Question: I'd like to subclass NSOutlineView to show a label in the middle of itself when there is no content yet. Much like the inspectors in XCode:

Obviously I can't use the delegate methods, because I'm implementing this as a subclass and I have to be able to set the delegate to something else when using this class.
I didn't find any notifications that I could observe, except changes in the bounds property, but that's not very reliable.
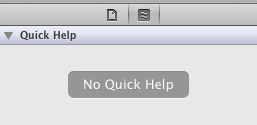
Answer: I ended up overriding several methods of 'NSOutlineView' to inject my code. It's not a very elegant solution, but it works. If anyone has a better solution, let me know and I might accept your answer instead.
'''
- (void)updateEmptyLabelVisibility {
int r = [[self dataSource] outlineView:self numberOfChildrenOfItem:nil];
BOOL hasRows = r > 0;
_emptyLabel.hidden = hasRows;
}
- (void)reloadItem:(id)item {
[super reloadItem:item];
[self updateEmptyLabelVisibility];
}
- (void)reloadData {
[super reloadData];
[self updateEmptyLabelVisibility];
}
- (void)awakeFromNib {
[super awakeFromNib];
[self updateEmptyLabelVisibility];
}
- (void)endUpdates {
[super endUpdates];
[self updateEmptyLabelVisibility];
}
'''